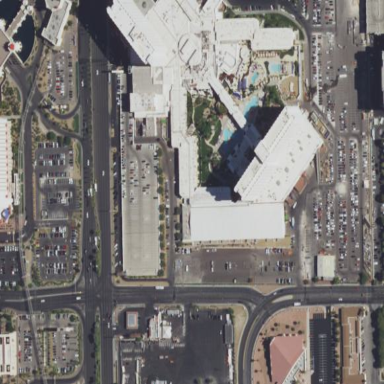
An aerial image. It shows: Casino.